Question: I have this grid that fills an array within an array.
It creates according to one array and then fills that column with another array.

'''
<div id="formula" data-bind="with:currentFormula">
<!-- ko foreach:$parent.tones-->
<div class="col-sm-2" data-bind="foreach:$parents[1].levels">
<a href="#" class="thumbnail img-responsive" data-bind="click: $root.hasCurrent() ? $root.currentFormula().setEnding.bind($index(),$parentContext.$index()) : $root.currentFormula().setStarting.bind($index(),$parentContext.$index())">
<img data-bind="attr:{ src: '/Content/images/colors/' + $index() + $parentContext.$index() + '.png' }" alt="" />
</a>
</div>
<!-- /ko-->
</div>
'''
What I need to do is create a new column before col 1 and add the $index() + 1, or row number would work to that column.
I've looked all over and have not found anything that works.
How would I do this?
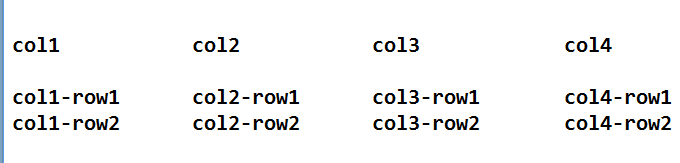
Answer: From what I can tell, your rows are being created based on 'currentFormula.tones' within '<!-- ko foreach:$parent.tones-->' and columns based on 'tones.levels'. So you should create a 'div' that binds its text to '$index() + 1' only if the first 'level' (column). To do this, you will need to move your loop for creating columns up above the 'div' that will represent the column.
Something like this:
'''
<div id="formula" data-bind="with: currentFormula">
<!-- ko foreach:$parent.tones-->
<!-- ko foreach:$parents[1].levels -->
<!-- If this is the first level/column, then create a new column to show rownum -->
<div class="col-sm-2" data-bind="if: $index() == 0, text: 'Row ' + $parent.$index() + 1"></div>
<!-- Normal column creation -->
<div class="col-sm-2" >
<a href="#" class="thumbnail img-responsive" data-bind="click: $root.hasCurrent() ? $root.currentFormula().setEnding.bind($index(), $parentContext.$index()) : $root.currentFormula().setStarting.bind($index(), $parentContext.$index())">
<img data-bind="attr: { src: '/Content/images/colors/' + $index() + $parentContext.$index() + '.png' }" alt="" />
</a>
</div>
<!-- /ko-->
<!-- /ko-->
</div>
'''